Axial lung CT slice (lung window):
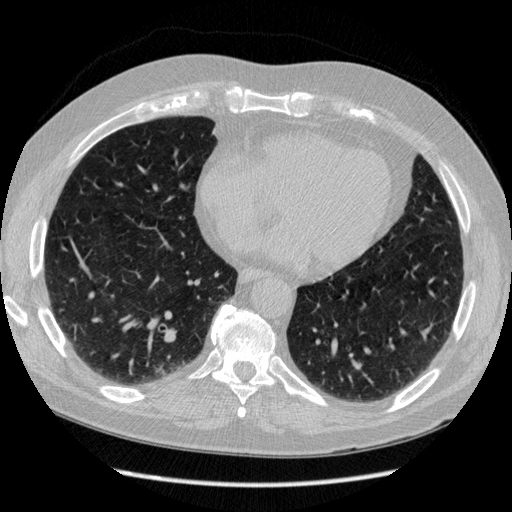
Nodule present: no